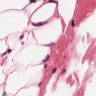
Metastatic tissue present: no